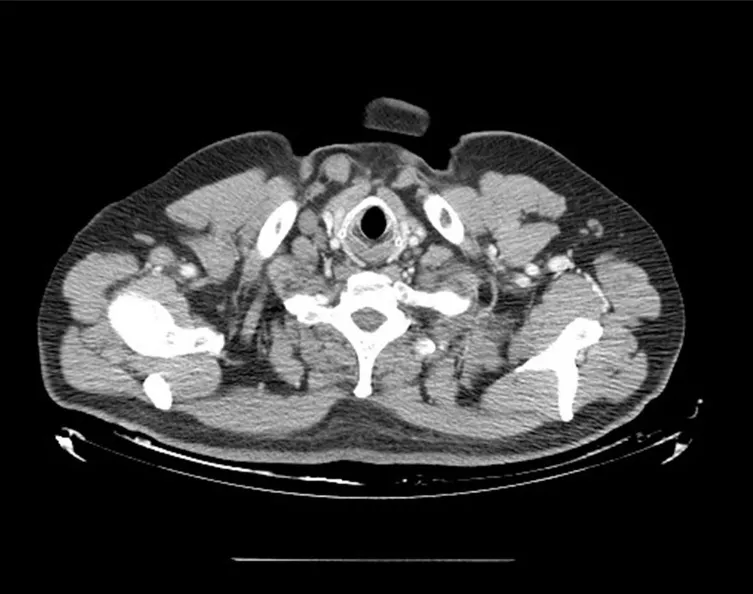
A; CT scan of the neck revealed metastasis in the right lymph node of the neck level IV and the right lymph node of the neck level VB.
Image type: radiology (ct)